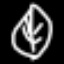
Label: leaf